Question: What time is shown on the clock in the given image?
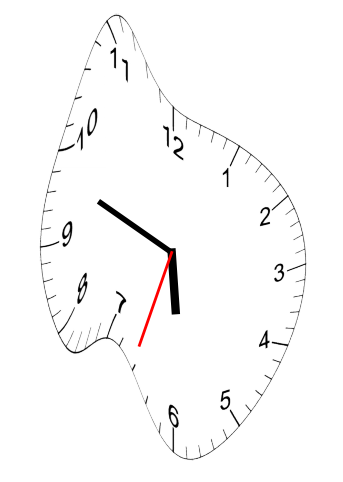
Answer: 05:48:33